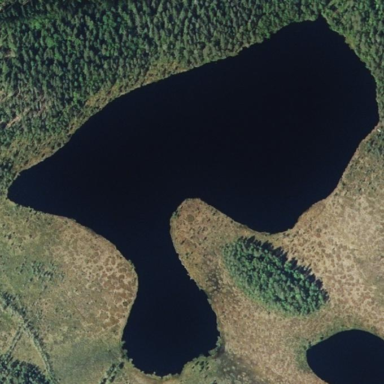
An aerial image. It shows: Lake with natural water.